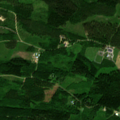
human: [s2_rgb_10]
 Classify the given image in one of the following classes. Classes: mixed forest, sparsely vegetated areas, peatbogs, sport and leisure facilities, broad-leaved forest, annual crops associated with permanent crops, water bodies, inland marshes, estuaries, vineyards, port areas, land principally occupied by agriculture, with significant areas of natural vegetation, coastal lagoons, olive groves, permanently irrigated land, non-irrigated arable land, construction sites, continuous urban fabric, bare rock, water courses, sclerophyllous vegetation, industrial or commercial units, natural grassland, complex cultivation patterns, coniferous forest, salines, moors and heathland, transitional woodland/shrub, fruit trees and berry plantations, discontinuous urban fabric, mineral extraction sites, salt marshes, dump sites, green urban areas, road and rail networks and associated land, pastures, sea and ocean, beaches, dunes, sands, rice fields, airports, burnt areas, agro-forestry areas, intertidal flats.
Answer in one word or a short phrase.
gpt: broad-leaved forest, coniferous forest, mixed forest, transitional woodland/shrub